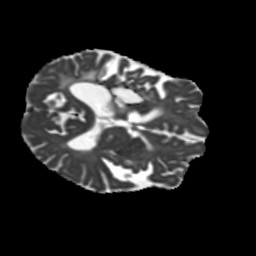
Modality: MD
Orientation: axial
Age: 58
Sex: male
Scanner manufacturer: siemens
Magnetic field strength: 3 T
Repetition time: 5.25 s
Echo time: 0.08 s